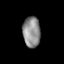
Tissue: lung
Cell type: Epithelial cells
Senescence score: 0.2422
Nuclear area (px): 521
Mean DAPI intensity: 141.455